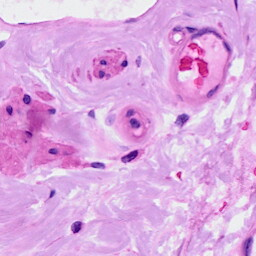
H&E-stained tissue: Ovarian